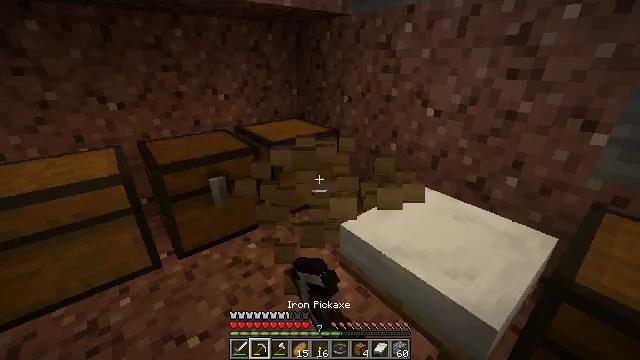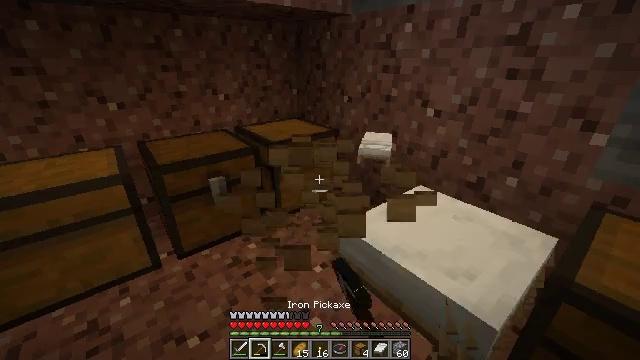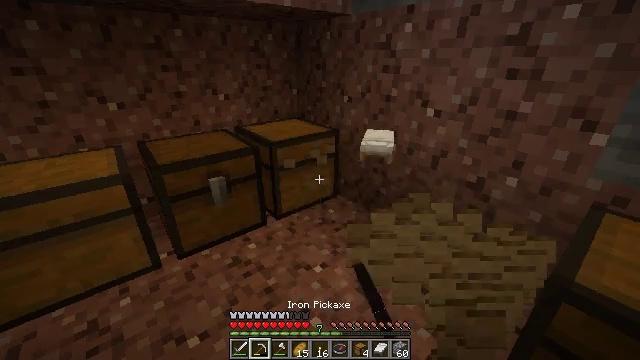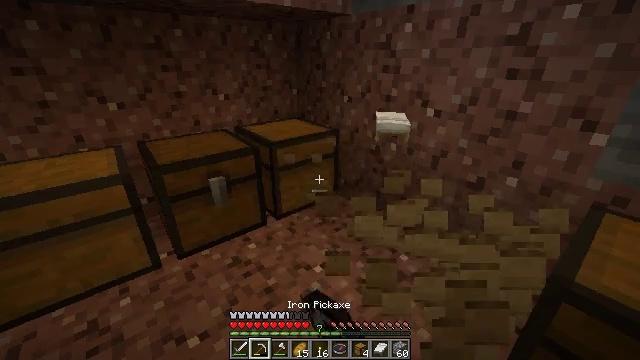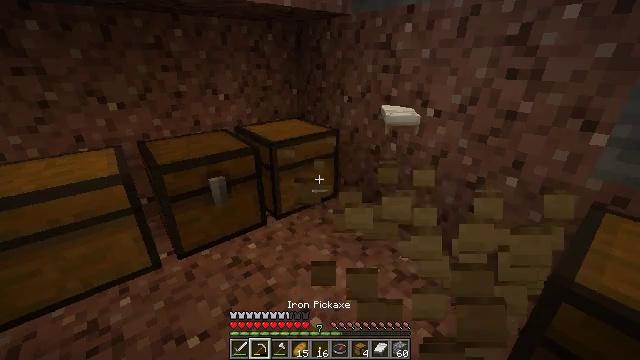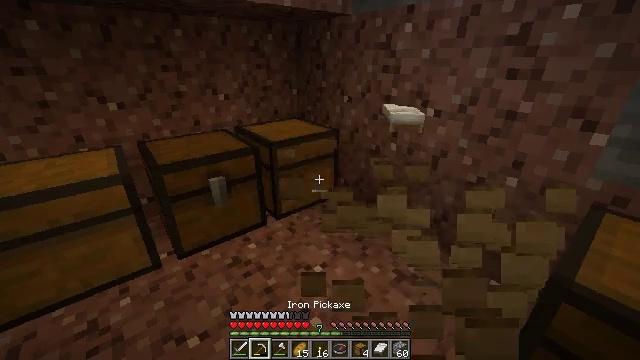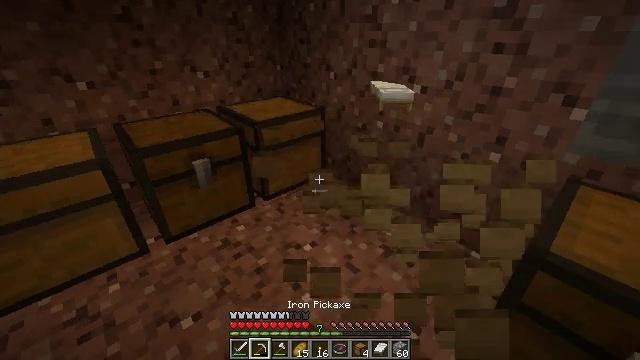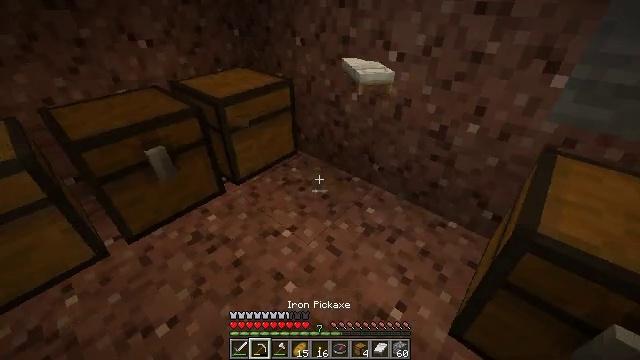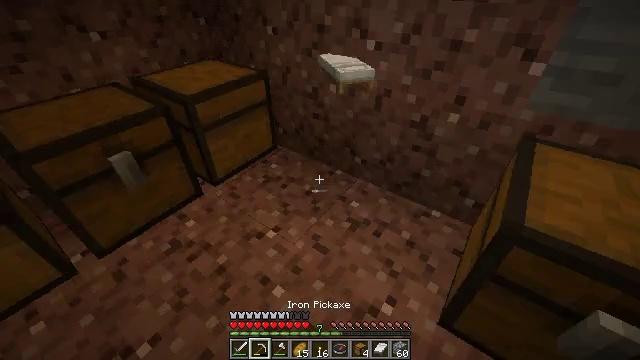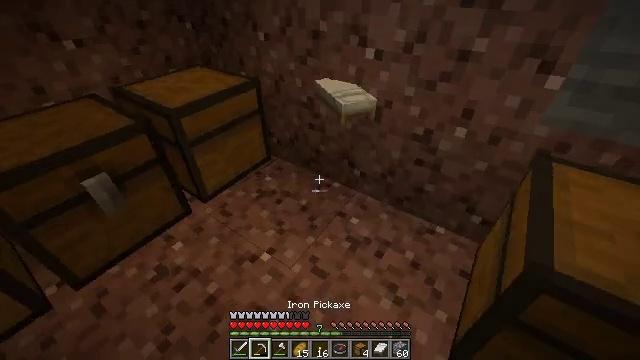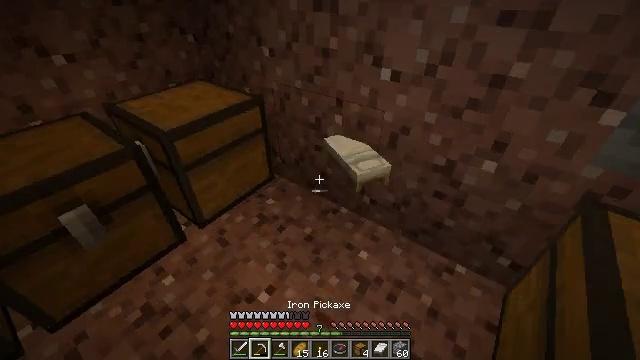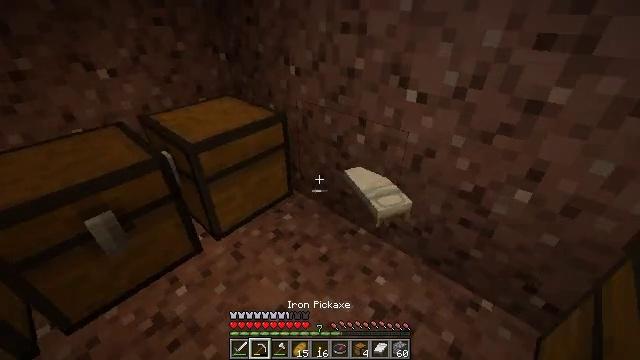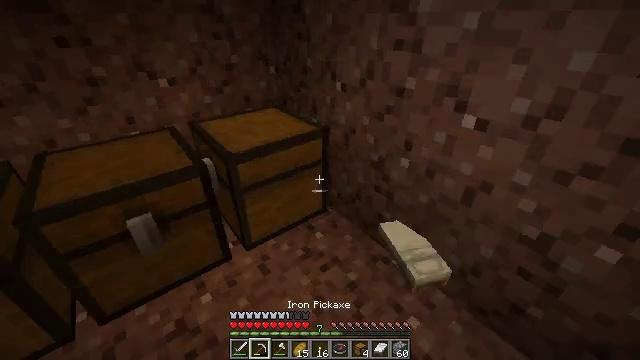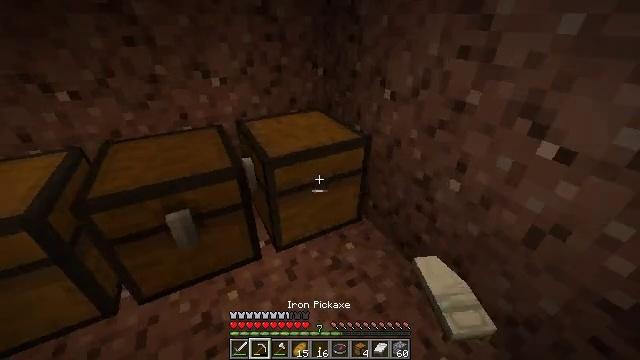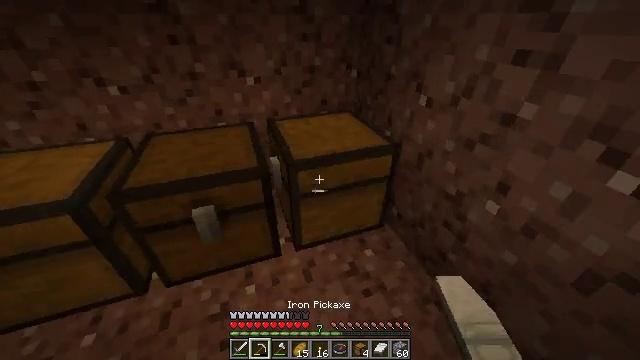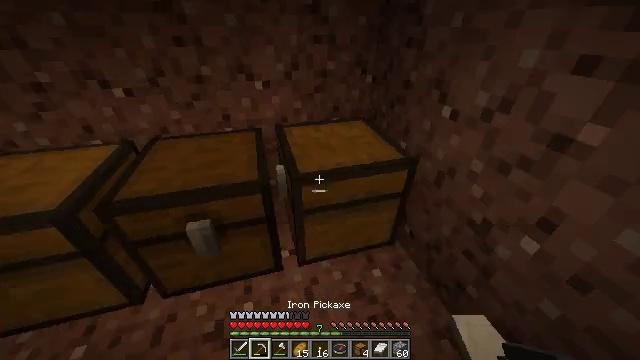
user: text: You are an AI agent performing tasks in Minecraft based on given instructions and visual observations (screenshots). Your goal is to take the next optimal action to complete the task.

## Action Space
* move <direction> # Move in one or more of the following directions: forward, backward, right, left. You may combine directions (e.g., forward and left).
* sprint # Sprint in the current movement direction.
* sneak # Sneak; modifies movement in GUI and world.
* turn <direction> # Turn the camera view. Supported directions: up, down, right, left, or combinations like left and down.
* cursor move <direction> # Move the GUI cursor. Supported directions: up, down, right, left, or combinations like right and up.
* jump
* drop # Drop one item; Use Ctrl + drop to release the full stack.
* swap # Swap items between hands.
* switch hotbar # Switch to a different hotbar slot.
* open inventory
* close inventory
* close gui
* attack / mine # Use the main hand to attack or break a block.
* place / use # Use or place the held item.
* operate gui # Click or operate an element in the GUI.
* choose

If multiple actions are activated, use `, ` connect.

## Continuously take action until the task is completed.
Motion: motion action
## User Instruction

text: Mine the chest to collect it.
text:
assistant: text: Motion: attack / mine
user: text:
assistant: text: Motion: attack / mine
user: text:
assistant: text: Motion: no_op
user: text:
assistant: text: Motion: no_op
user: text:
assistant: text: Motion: no_op
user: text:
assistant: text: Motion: move forward, turn right and down
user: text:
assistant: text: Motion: move forward, turn right and down
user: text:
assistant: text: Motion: move forward, turn right and down
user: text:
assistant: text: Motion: move forward, turn right
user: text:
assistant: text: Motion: turn left and up
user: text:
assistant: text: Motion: turn left and up
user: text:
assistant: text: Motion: move forward, turn left and up
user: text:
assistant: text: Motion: move forward, turn left and down
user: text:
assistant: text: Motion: move forward, turn left and down
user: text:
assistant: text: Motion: move forward, turn left
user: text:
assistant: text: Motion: move forward
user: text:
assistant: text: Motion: move forward
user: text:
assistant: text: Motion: move forward
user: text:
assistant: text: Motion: no_op
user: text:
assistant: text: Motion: turn left and down
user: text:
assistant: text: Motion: no_op
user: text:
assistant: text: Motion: no_op
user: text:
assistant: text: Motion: turn left and down
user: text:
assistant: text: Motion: turn left and down
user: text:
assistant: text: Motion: turn left and down
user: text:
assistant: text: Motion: no_op
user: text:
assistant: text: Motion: attack / mine
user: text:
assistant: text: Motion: attack / mine
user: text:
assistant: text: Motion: attack / mine
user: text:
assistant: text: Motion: attack / mine